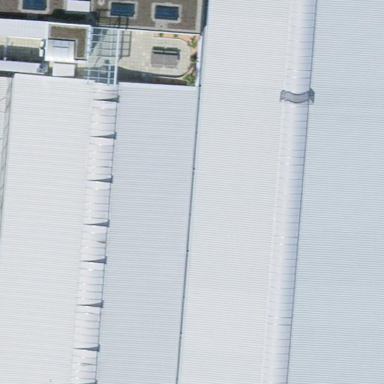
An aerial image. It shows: Industrial building.